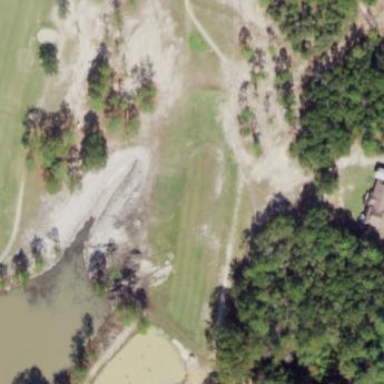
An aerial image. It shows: Golf fairway in the image.